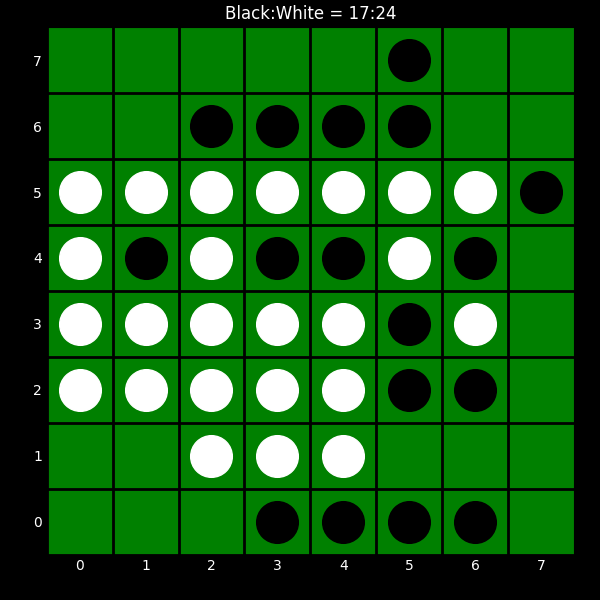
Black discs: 17
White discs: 24